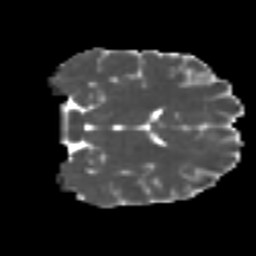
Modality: MD
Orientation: coronal
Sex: male
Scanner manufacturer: ge
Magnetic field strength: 3 T
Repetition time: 7 s
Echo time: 0.08 s